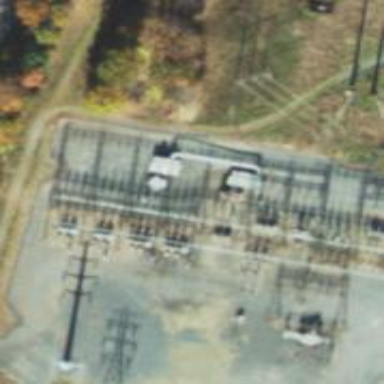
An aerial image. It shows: Switch used for power control.